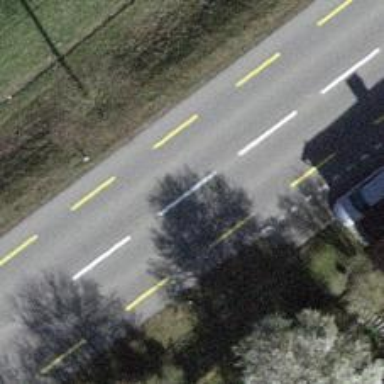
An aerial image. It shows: Primary highway with dedicated lane for cyclists.